Question: I want to get directions for following two issues related to UISlider control customization.
I just updated the UISlideThumbImage as seen in following screenshot. As thumb image is in retina display, so its large image; My question is how we can resize the thumb image? I don't want to resize thumb image PNG. If i will do that then on retina display screens, it will seems blur.

Default clickable area of thumb image of slider is 23x23. How we can increase that area? So that we can adjust it according to the size of thumb image. Currently, if i will move finger in 23x23 bounds, it will start sliding but if out side of that bound, it will not move but i also want to move the thumb if i will slide on any place of the thumb image.
Your important suggestions will be move helpful in this regards. Is there any third party library present which will do it more efficiently regardless of doing it ourself and spend more time over it?
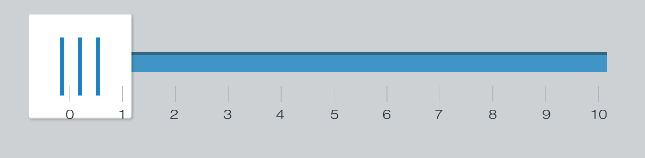
Answer: From my experience with customising UISlider, It's better just not using the default one.
There is a open source Range Slider:
<URL>
And notice there is a option to remove the lower thumb so you acutely have a regular customising UISlider
"(New) Disable lower handle so it behaves like a regular UISlider but still use other features."